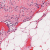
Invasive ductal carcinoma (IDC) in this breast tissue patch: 0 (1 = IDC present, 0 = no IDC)